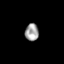
Tissue: skin
Cell type: Epithelial cells
Senescence score: 0.1937
Nuclear area (px): 227
Mean DAPI intensity: 162.727